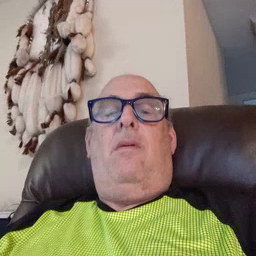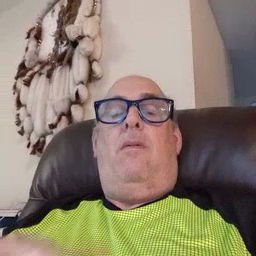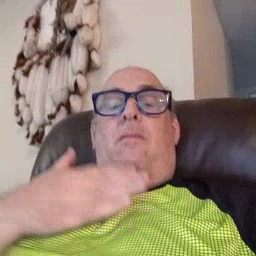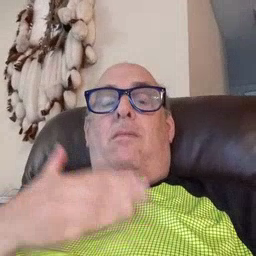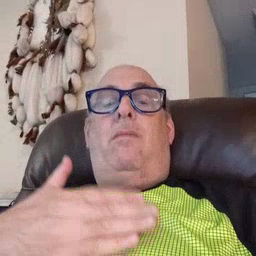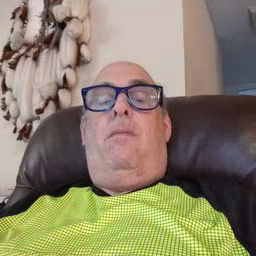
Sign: happy